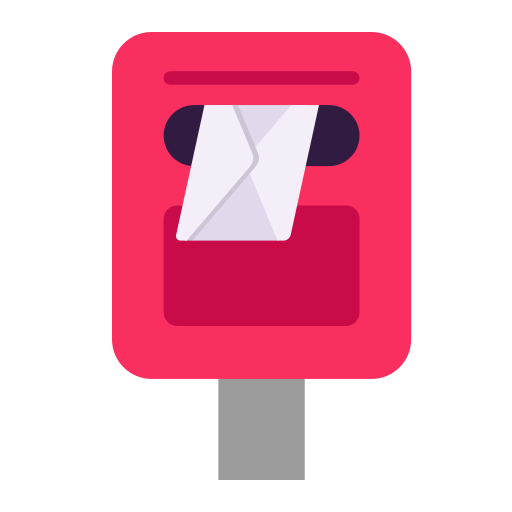
postbox flat